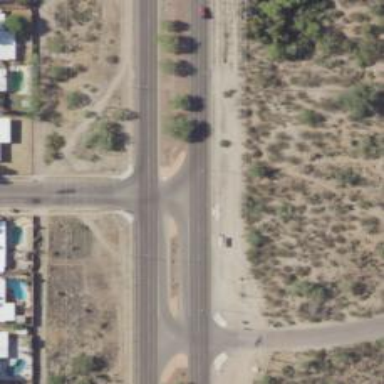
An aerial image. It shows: Unmarked crossing on the road.